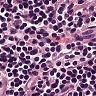
Metastatic tissue present: no